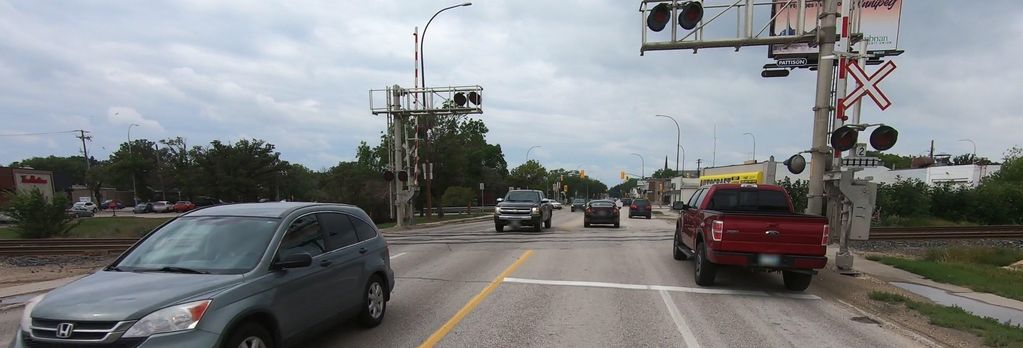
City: winnipeg